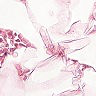
Metastatic tissue present: no